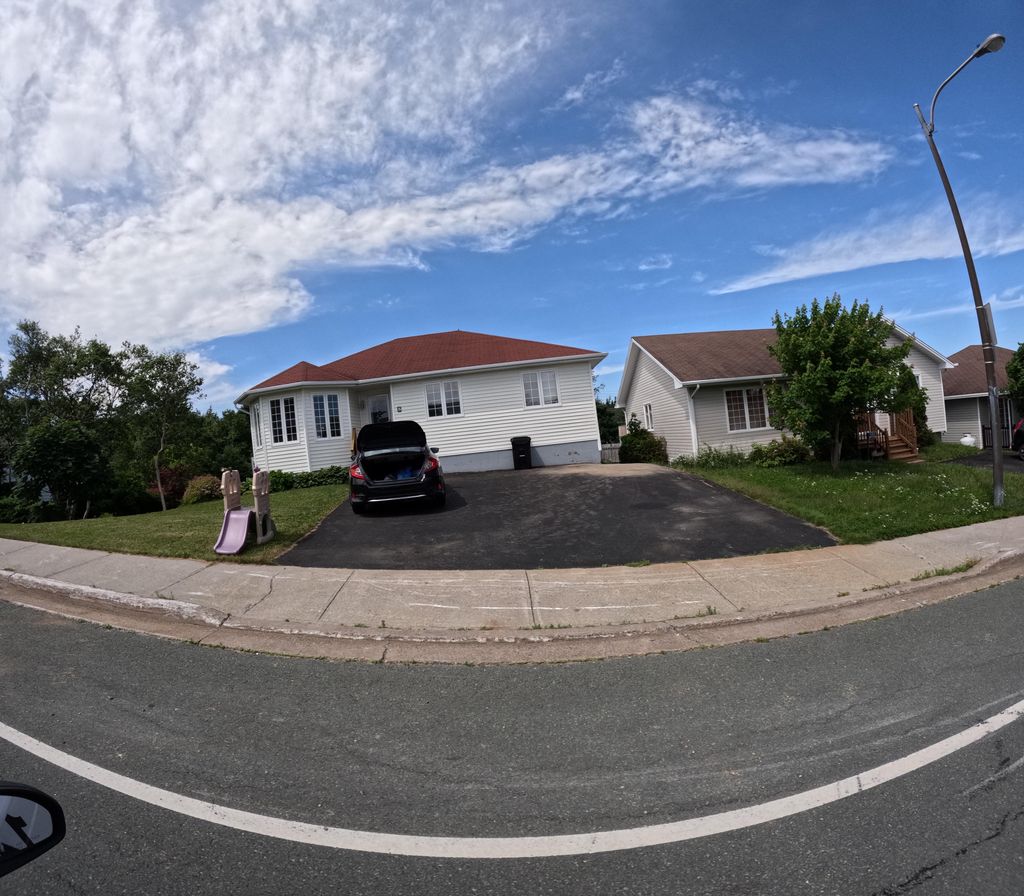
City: st_johns